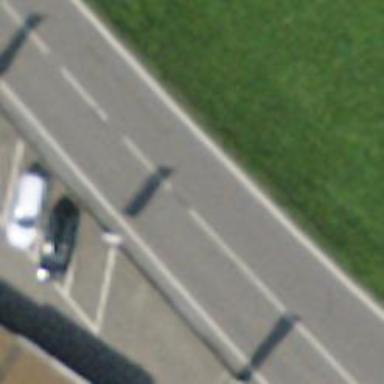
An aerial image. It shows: Asphalt road classified as primary highway.